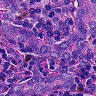
Metastatic tissue present: yes